Field crop: maize
Growth stage: 2
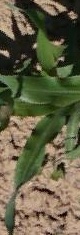
Species: maize